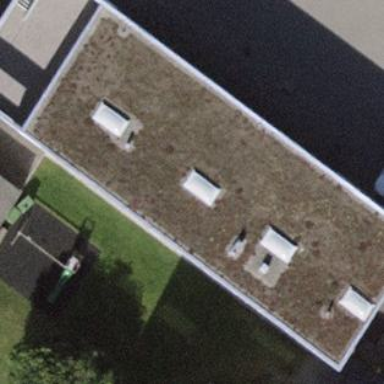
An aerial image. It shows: Building.